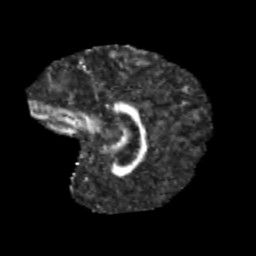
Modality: FA
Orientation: sagittal
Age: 10
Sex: male
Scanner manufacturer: siemens
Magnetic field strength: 3 T
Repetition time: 3.8 s
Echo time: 0.07 s